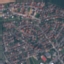
Land use / land cover: Residential